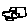
Label: car